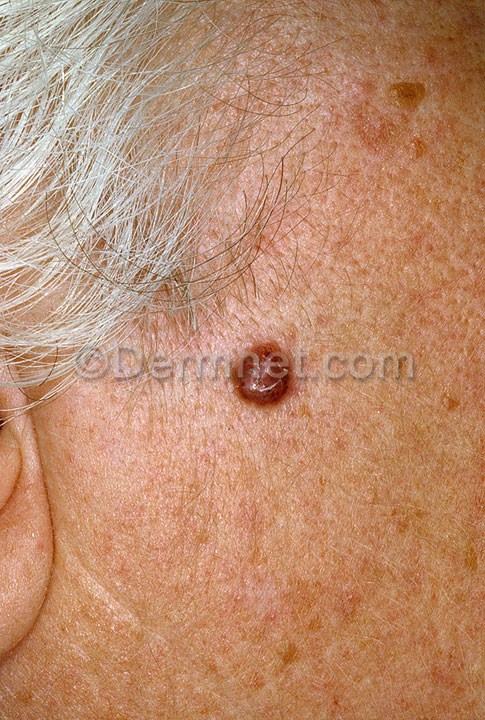
Disease: Actinic Keratosis Basal Cell Carcinoma and other Malignant Lesions